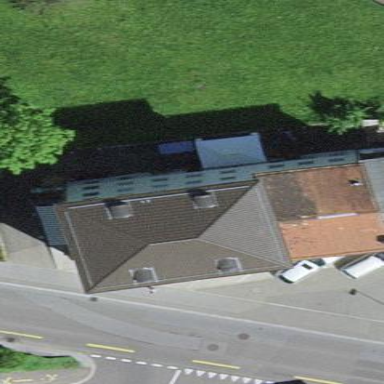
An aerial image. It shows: Apartment building with hipped roof.